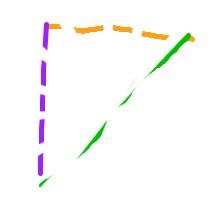
Shape: triangle